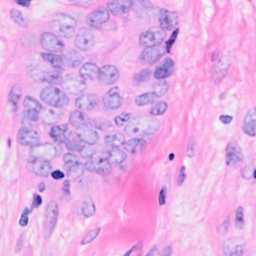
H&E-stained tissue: Breast